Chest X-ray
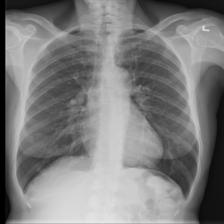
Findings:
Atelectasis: negative
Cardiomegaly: negative
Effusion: negative
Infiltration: negative
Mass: negative
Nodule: negative
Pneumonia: negative
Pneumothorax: negative
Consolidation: negative
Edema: negative
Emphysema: negative
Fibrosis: negative
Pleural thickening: negative
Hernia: negative